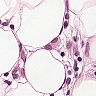
Metastatic tissue present: yes